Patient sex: M
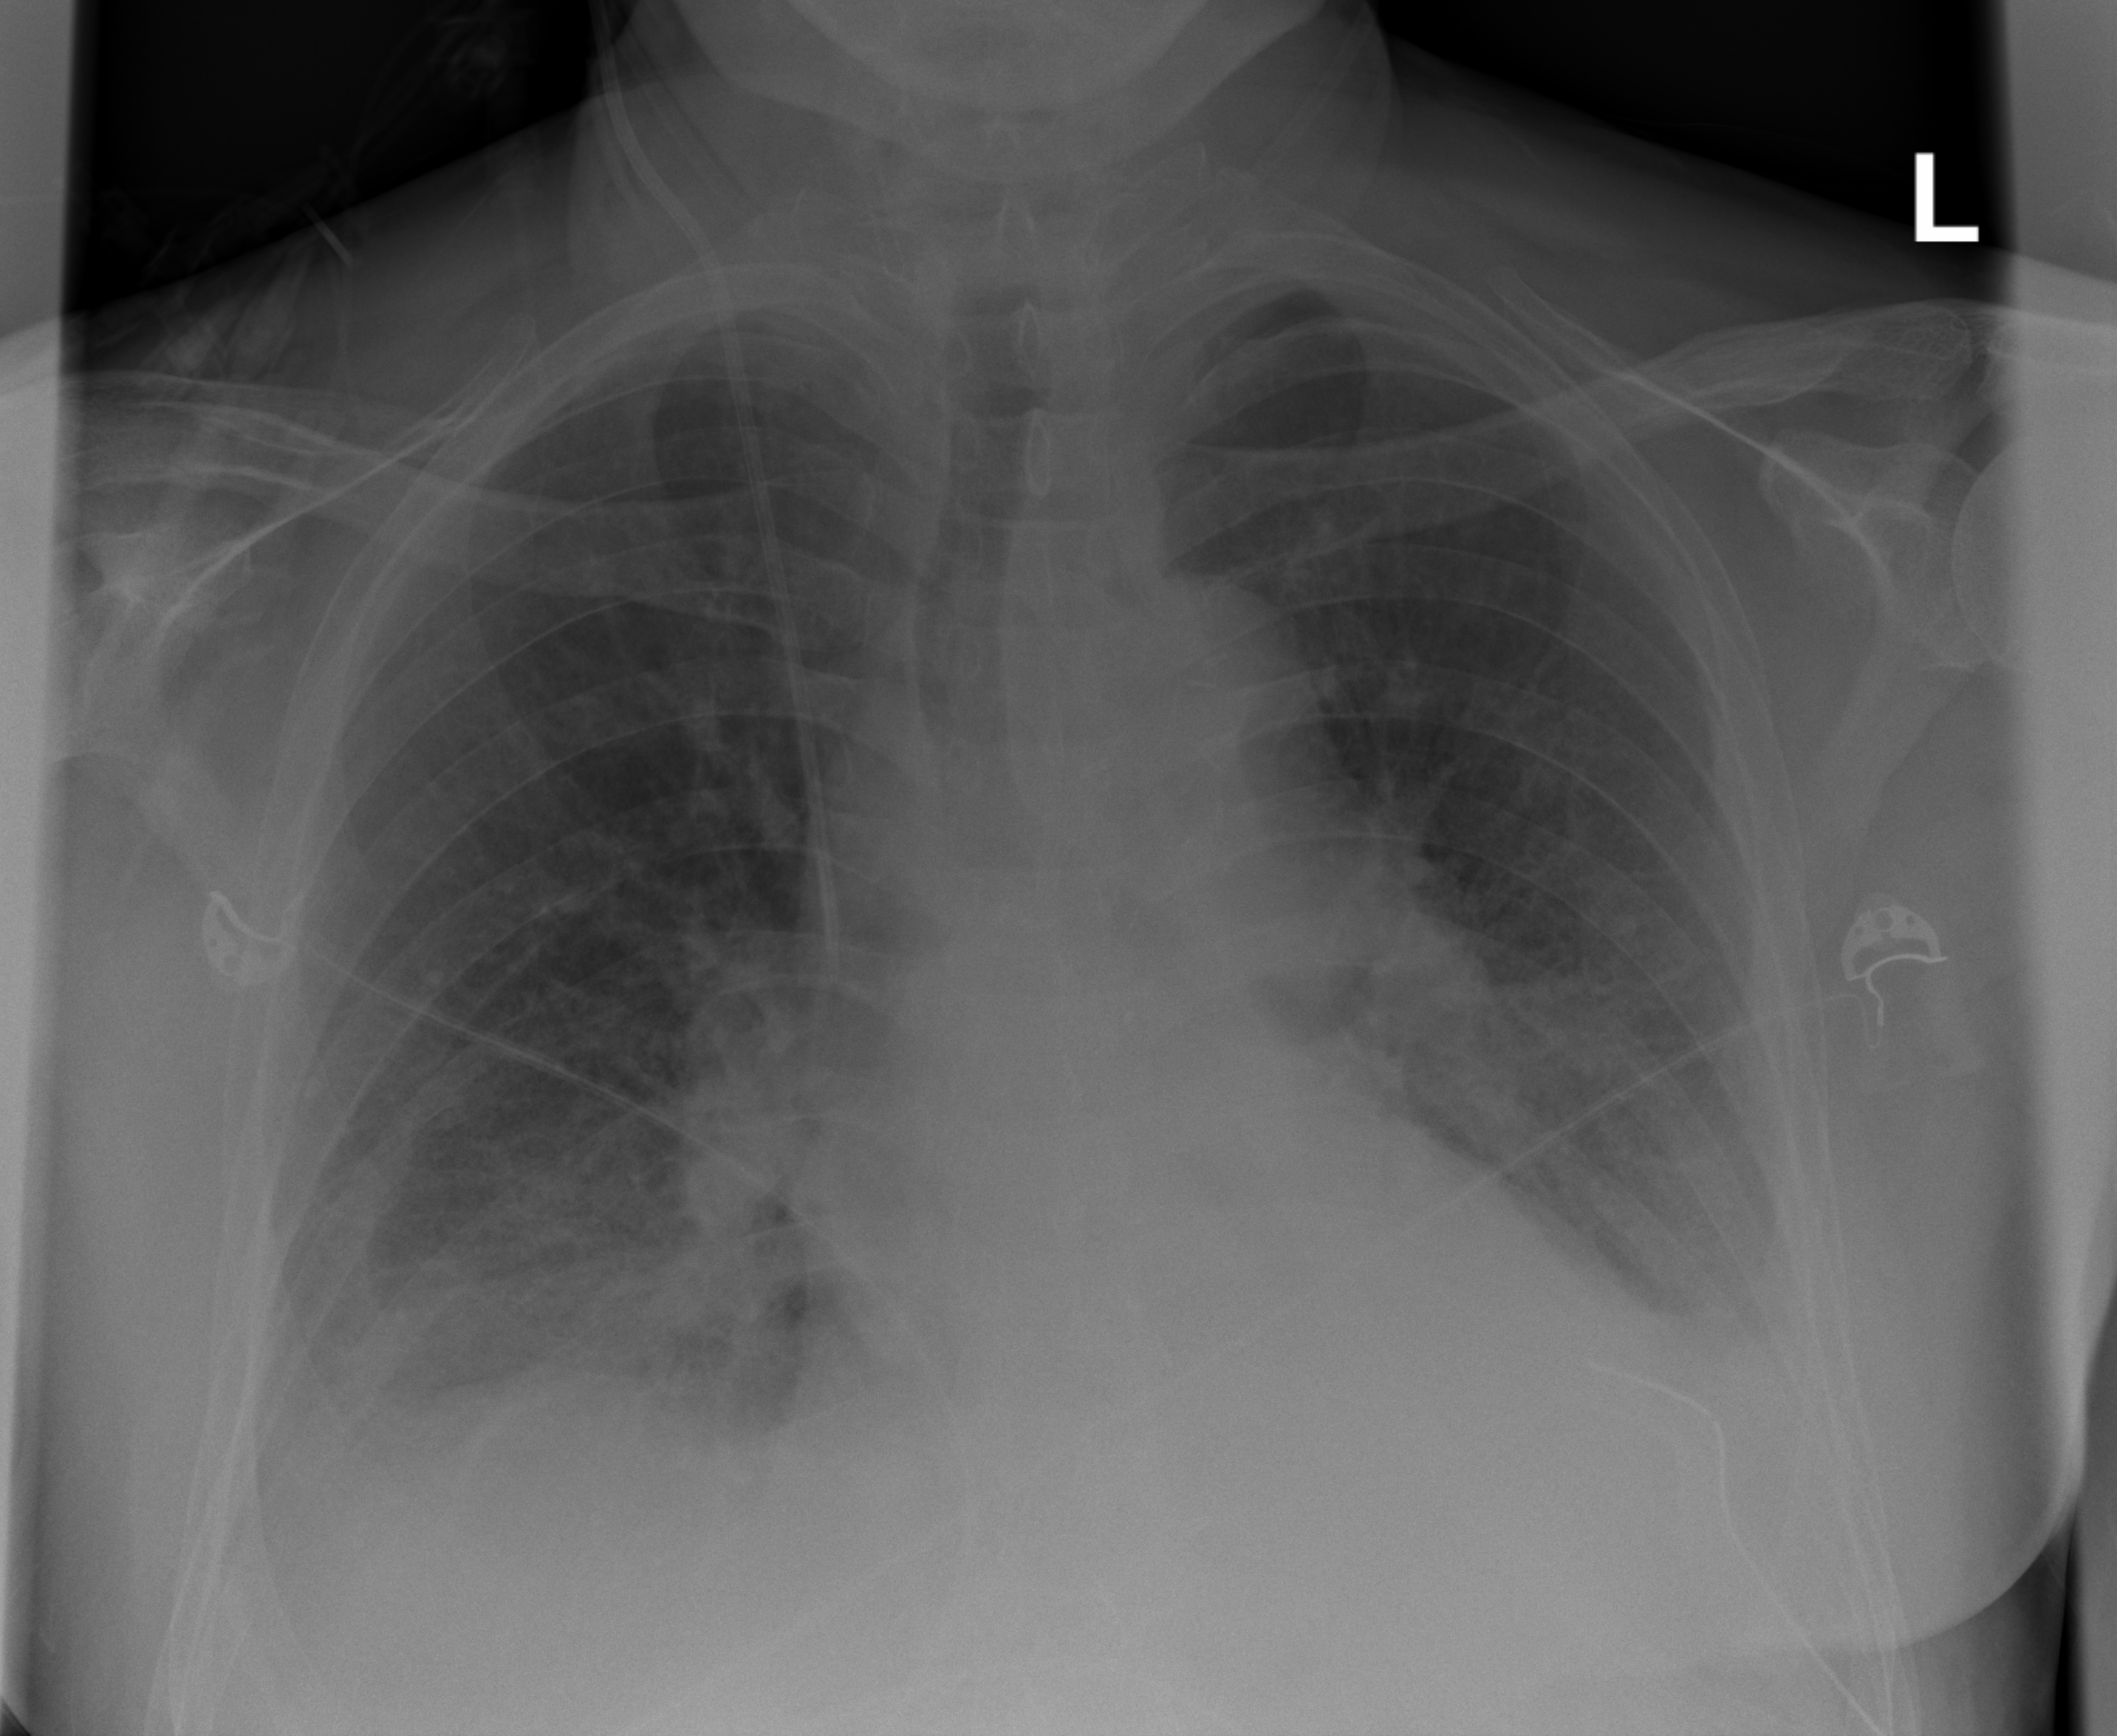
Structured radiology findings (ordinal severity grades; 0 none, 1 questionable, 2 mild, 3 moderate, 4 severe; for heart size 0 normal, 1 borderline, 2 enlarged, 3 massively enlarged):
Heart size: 1
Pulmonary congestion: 0
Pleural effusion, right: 2
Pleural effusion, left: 2
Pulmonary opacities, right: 0
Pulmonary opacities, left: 0
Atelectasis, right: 2
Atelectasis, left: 2